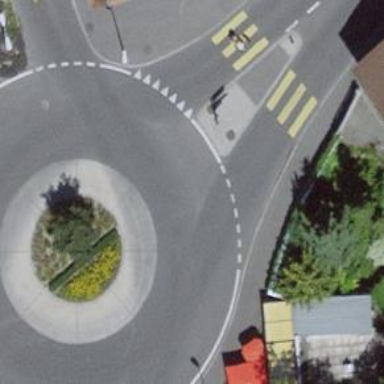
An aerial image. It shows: Primary highway with asphalt surface leading to roundabout.